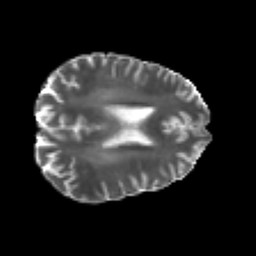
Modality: T2w
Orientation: axial
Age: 32
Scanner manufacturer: philips
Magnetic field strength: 3 T
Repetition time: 8.6 s
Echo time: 0.127 s